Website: home-depot
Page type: payment
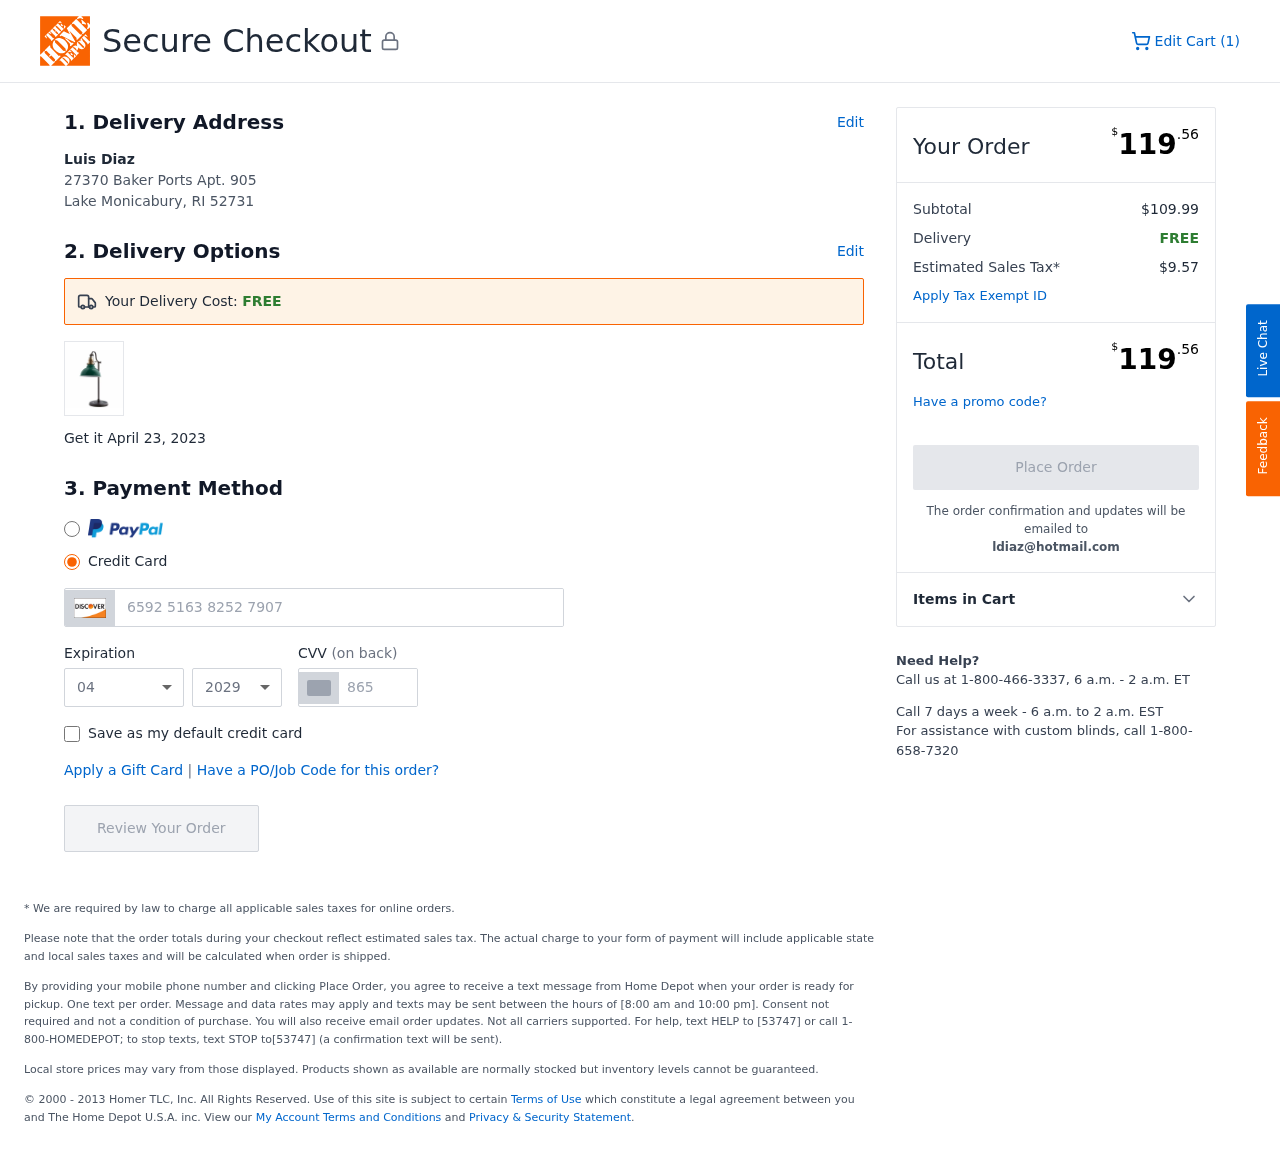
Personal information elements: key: PII_CARD_CVV
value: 865
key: PII_CARD_EXPIRY_MONTH
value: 04
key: PII_CARD_EXPIRY_YEAR
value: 29
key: PII_CARD_NUMBER
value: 6592 5163 8252 7907
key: PII_CITY_STATE_ZIP
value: Lake Monicabury, RI 52731
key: PII_EMAIL
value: ldiaz@hotmail.com
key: PII_FULLNAME
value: Luis Diaz
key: PII_STREET
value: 27370 Baker Ports Apt. 905
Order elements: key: ORDER_NUM_ITEMS
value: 1
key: ORDER_DELIVERY_DATE
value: April 23, 2023
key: ORDER_TOTAL
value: $119.56
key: ORDER_SUBTOTAL
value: $109.99
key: ORDER_SHIPPING_COST
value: FREE
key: ORDER_TAX
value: $9.57